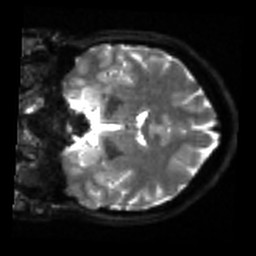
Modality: sbref
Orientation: coronal
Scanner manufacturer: siemens
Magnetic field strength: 3 T
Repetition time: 4 s
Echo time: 0.0594 s